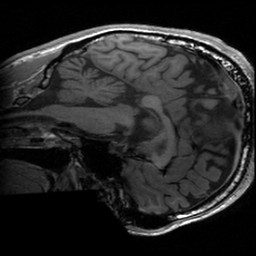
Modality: T1w
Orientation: sagittal
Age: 21
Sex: male